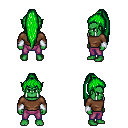
a pixel art fantasy rpg character, male body template, orc, green skin, brown long-sleeve shirt, magenta pants, green extra-long topknot hairstyle, white cloth bracers, four views (front, back, left, right), 2x2 character sprite sheet, small pixel art, hard edges, no anti-aliasing